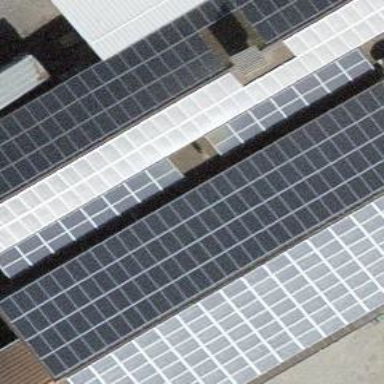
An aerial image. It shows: Solar power generator.